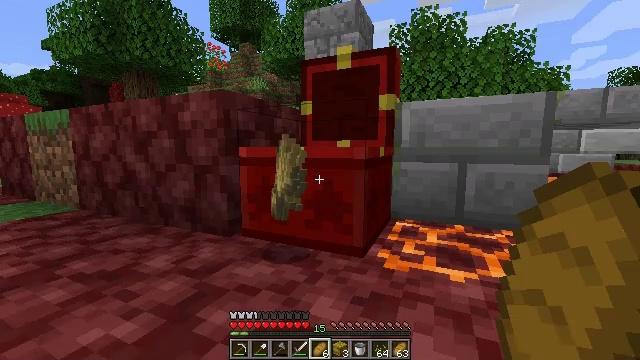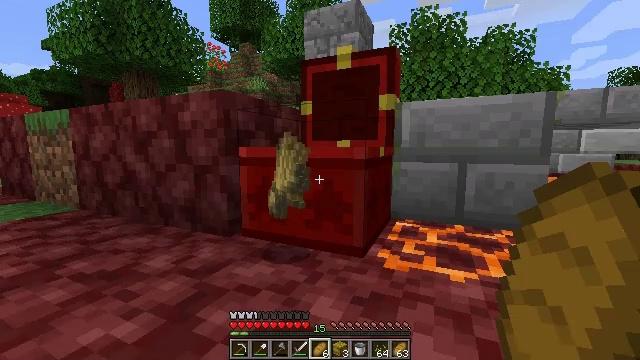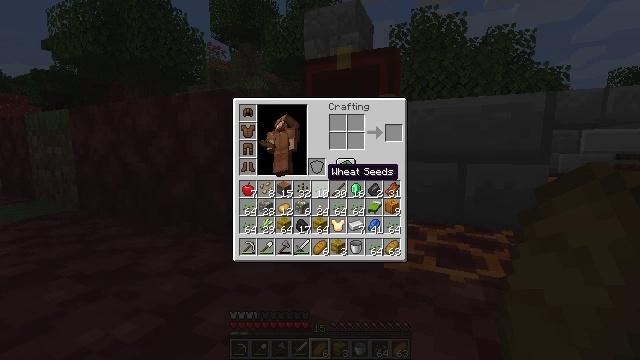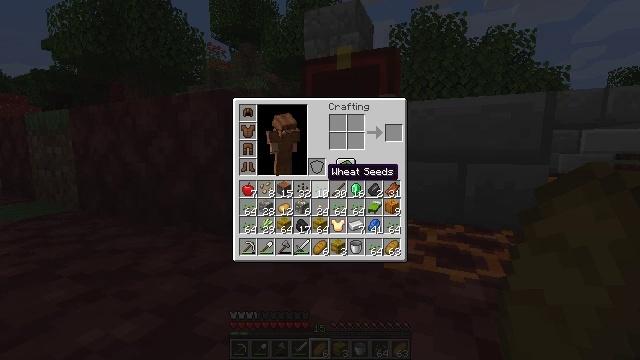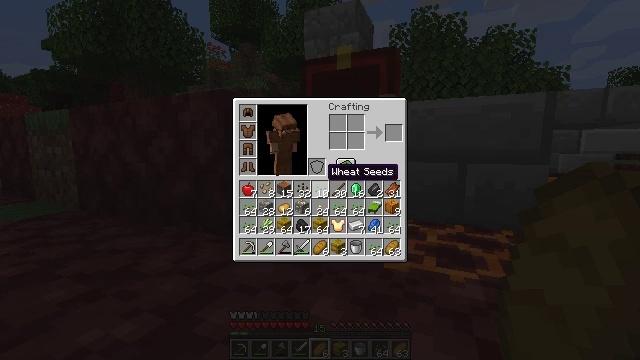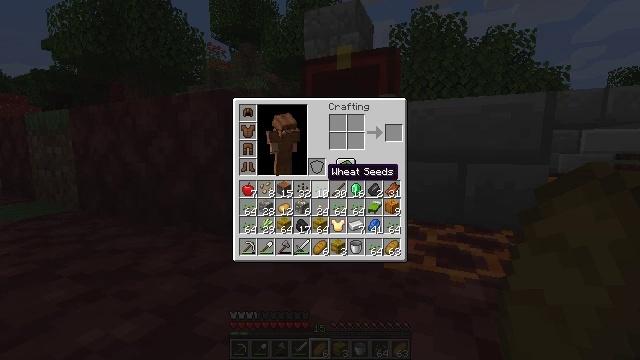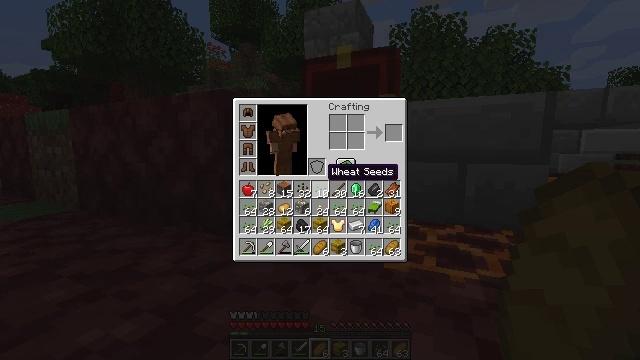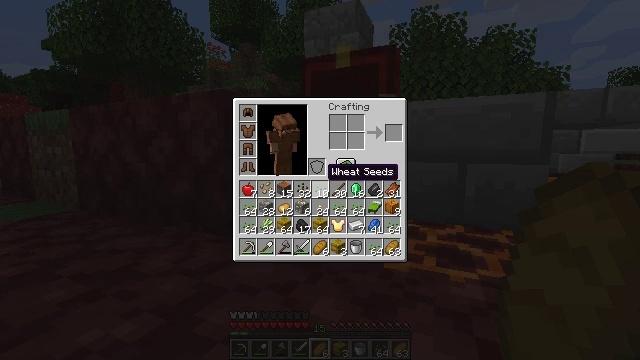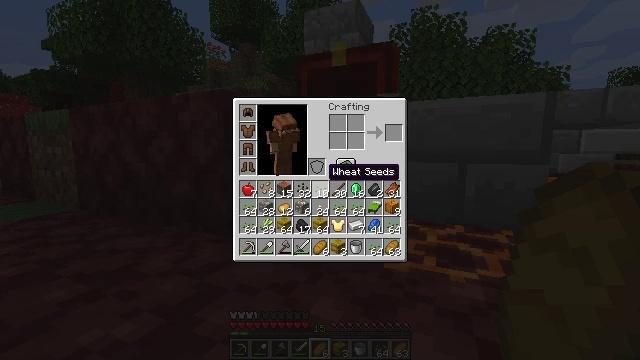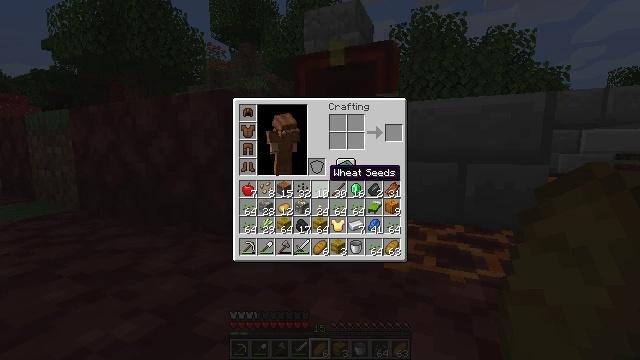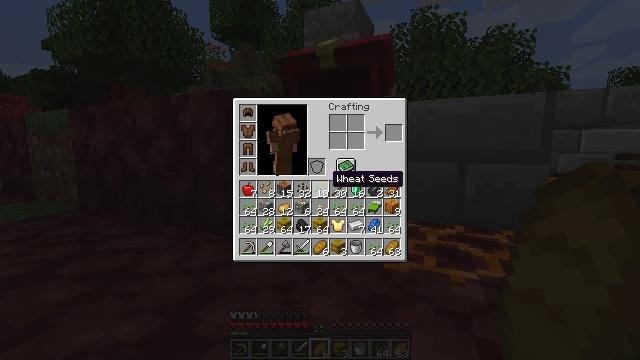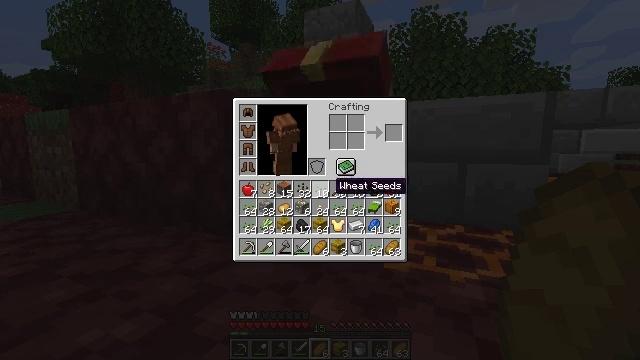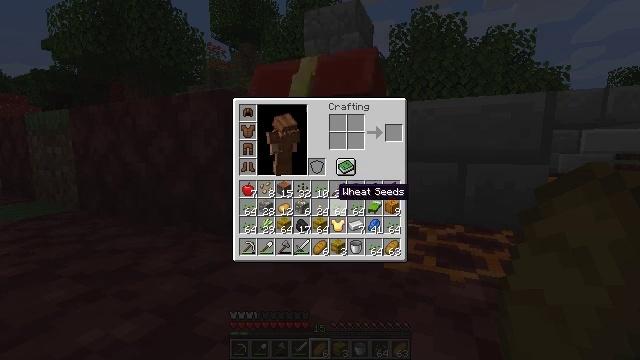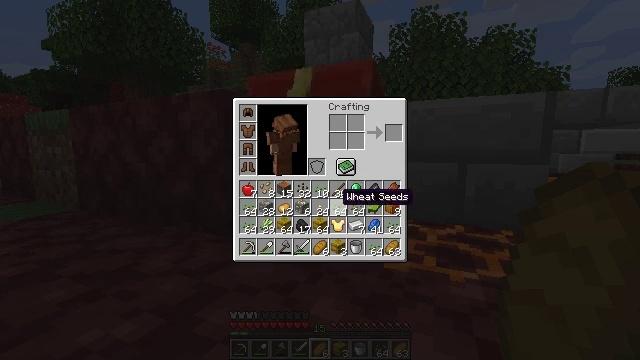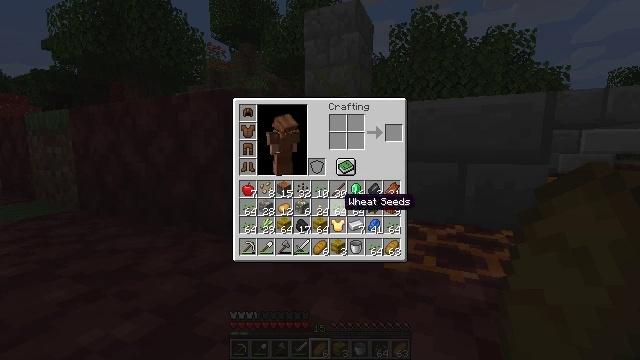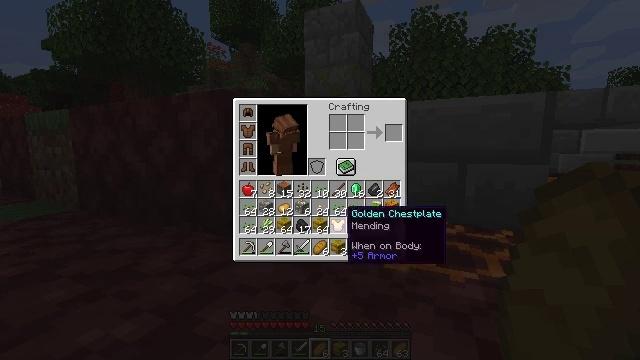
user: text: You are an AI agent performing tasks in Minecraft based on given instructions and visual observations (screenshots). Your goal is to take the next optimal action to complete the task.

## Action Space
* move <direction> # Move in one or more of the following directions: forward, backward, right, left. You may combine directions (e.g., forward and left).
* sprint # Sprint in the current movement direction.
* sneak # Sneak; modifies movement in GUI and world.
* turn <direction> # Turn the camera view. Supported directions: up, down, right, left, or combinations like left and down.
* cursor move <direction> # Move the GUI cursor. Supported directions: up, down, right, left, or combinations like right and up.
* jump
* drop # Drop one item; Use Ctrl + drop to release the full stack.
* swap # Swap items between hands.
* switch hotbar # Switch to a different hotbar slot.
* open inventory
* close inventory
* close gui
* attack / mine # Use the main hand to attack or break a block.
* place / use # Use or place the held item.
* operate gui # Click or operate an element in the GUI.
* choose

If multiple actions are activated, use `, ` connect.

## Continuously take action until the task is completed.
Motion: motion action
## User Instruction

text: Remove an iron ingot from the inventory.
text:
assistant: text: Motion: no_op
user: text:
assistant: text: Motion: open inventory
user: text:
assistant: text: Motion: open inventory
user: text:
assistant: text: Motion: open inventory
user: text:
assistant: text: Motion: open inventory
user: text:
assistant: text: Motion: no_op
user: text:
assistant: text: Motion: no_op
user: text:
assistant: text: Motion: no_op
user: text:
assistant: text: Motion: no_op
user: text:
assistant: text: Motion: no_op
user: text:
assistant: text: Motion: cursor move down
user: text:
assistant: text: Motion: no_op
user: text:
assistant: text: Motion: no_op
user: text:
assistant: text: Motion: no_op
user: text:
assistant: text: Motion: cursor move down
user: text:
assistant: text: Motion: no_op
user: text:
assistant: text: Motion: no_op
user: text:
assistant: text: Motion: no_op
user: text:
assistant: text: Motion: operate gui
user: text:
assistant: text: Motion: operate gui
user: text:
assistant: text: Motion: operate gui
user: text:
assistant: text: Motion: no_op
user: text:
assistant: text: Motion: cursor move left and up
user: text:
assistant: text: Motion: cursor move left and up
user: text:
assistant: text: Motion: cursor move left and up
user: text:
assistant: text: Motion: cursor move left and up
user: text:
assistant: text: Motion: no_op
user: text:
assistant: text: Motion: no_op
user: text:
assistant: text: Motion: no_op
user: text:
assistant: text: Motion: no_op